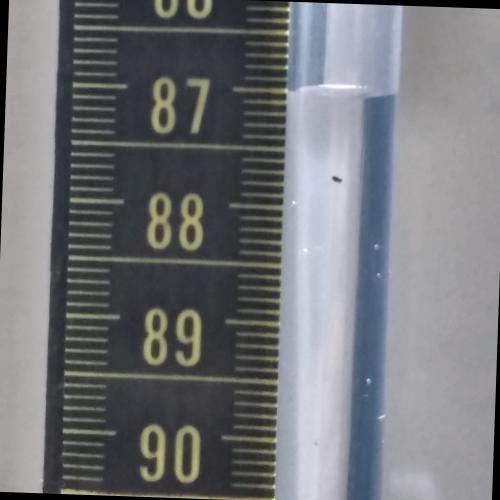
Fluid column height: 87.0 cm